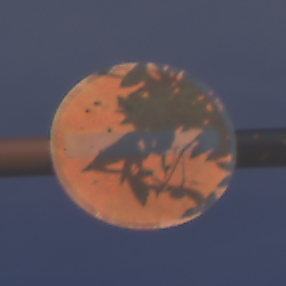
Verkehrszeichen: VerbotDerEinfahrt
Umgebung: Outdoor, Nature
Tageszeit: MorningAfternoon
Wetter: PartlyCloudy
Licht: Natural
Jahreszeit: NotSpecified
Kontrast: HighContrast